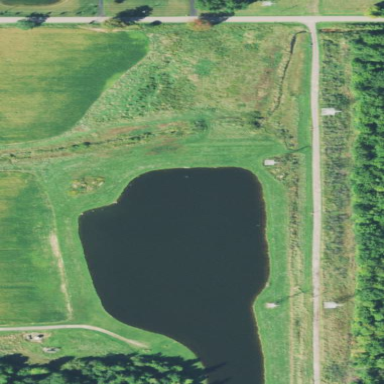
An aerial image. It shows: Pond surrounded by natural water.